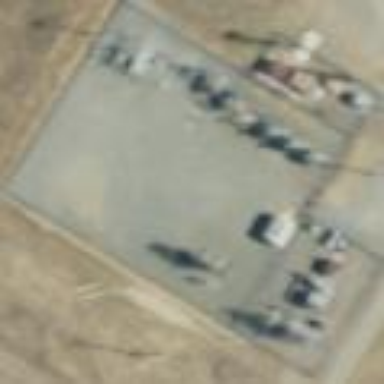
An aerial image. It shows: Power substation.